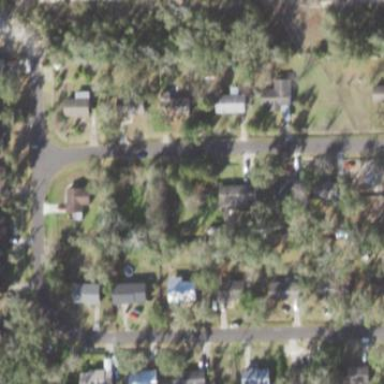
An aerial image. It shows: Residential area composed of single-family homes.